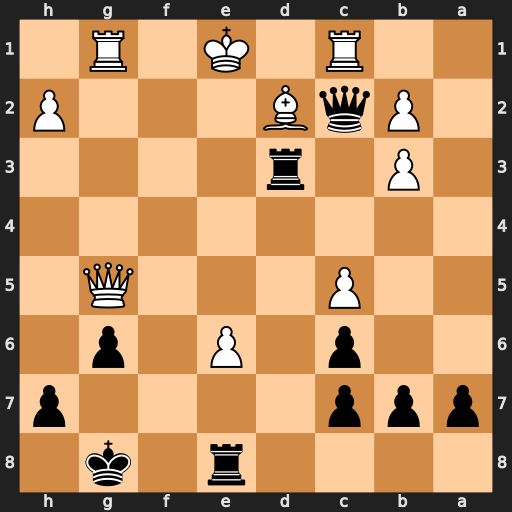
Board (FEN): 4r1k1/ppp4p/2p1P1p1/2P3Q1/8/1P1r4/1PqB3P/2R1K1R1
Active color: b
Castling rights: -
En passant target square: -
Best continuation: Rxe6+